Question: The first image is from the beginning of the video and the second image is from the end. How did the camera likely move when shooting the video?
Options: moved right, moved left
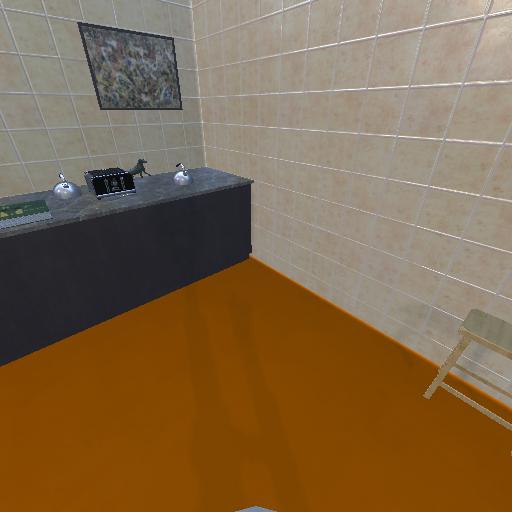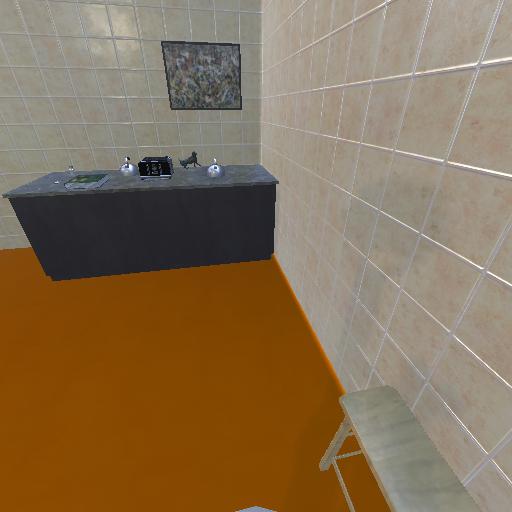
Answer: moved right